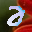
Label: 2